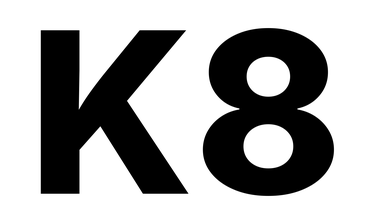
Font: Inter_ExtraBold